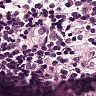
Metastatic tissue present: no